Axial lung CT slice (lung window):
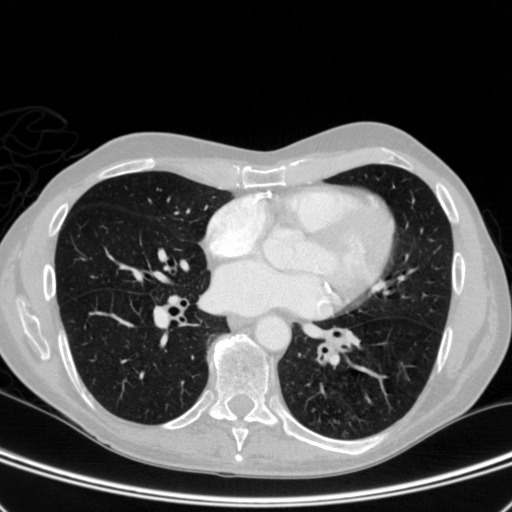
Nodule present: no